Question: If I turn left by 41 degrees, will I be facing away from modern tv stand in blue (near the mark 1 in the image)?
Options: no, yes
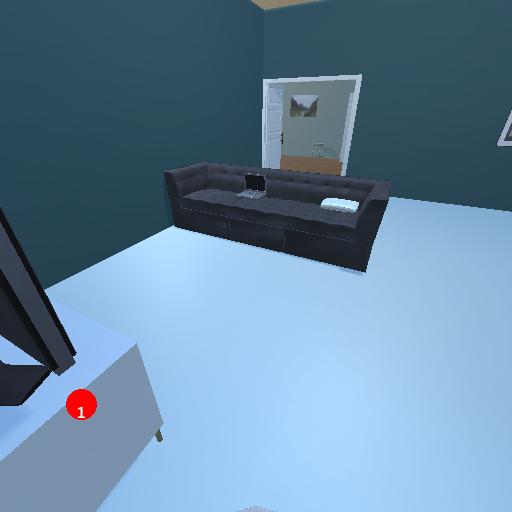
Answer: no